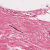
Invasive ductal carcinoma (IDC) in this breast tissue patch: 0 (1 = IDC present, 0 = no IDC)